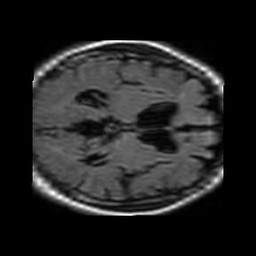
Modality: FLAIR
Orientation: axial
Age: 73
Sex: male
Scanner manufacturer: philips
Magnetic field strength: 1.5 T
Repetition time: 6 s
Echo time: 0.12 s